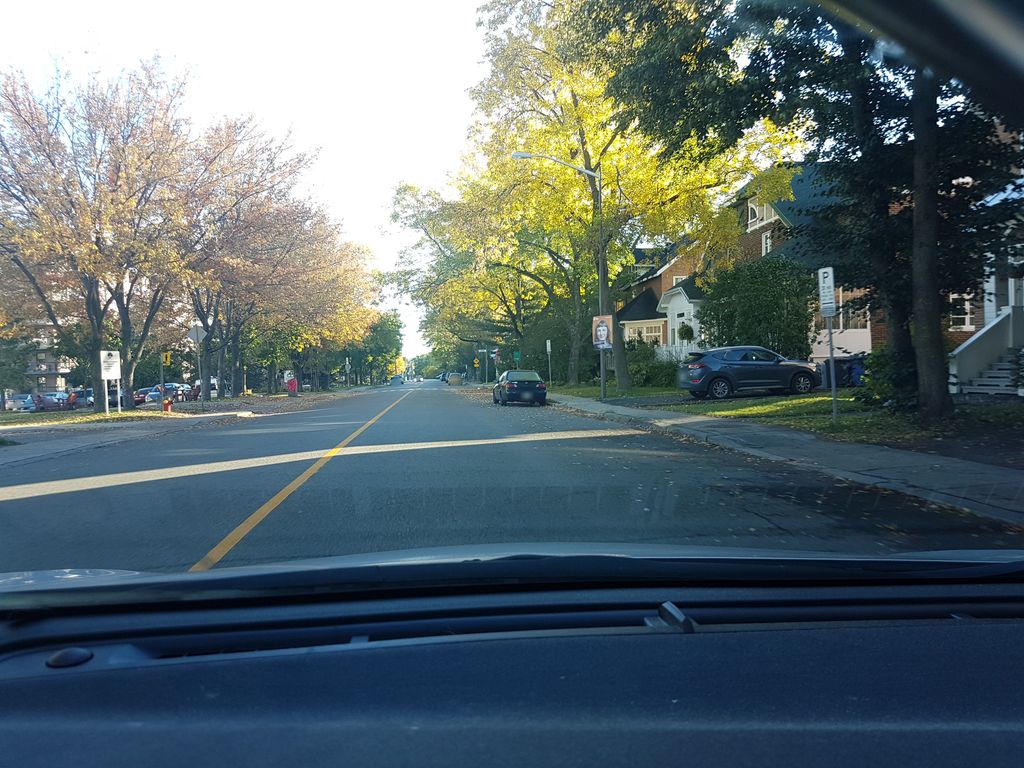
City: quebec_city